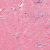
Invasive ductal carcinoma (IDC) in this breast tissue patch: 0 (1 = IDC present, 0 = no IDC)